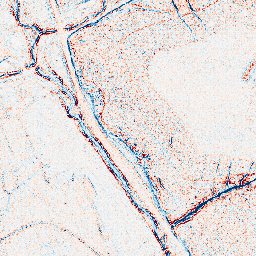
Category: edge_preserving
Decomposition family: anisotropic_diffusion
Decomposition parameters: iterations: 5
kappa: 100
gamma: 0.05
Upsampling method: area
Upsampling parameters: scale: 4
Upsampling scale: 4